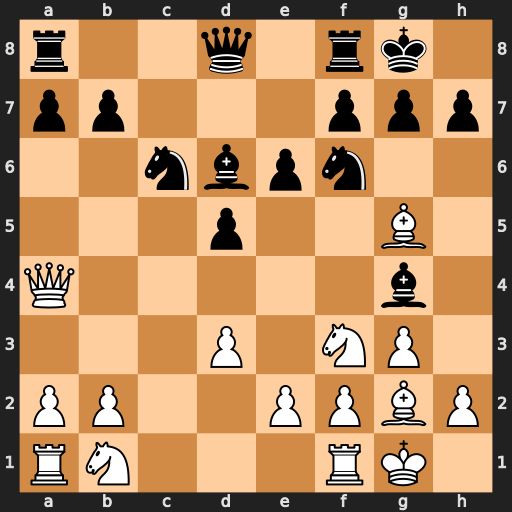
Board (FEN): r2q1rk1/pp3ppp/2nbpn2/3p2B1/Q5b1/3P1NP1/PP2PPBP/RN3RK1
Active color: w
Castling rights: -
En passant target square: -
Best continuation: Bxf6 Qxf6 Qxg4 Qxb2 Nbd2